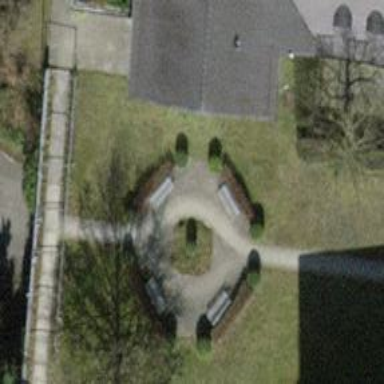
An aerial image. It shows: Bench for seating.